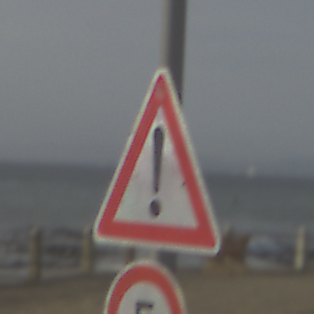
Verkehrszeichen: Gefahrenstelle
Zusatzzeichen unten: Geschwindigkeit5
Umgebung: Outdoor, Suburban
Tageszeit: MorningAfternoon
Wetter: PartlyCloudy
Licht: Natural
Jahreszeit: NotSpecified
Kontrast: HighContrast